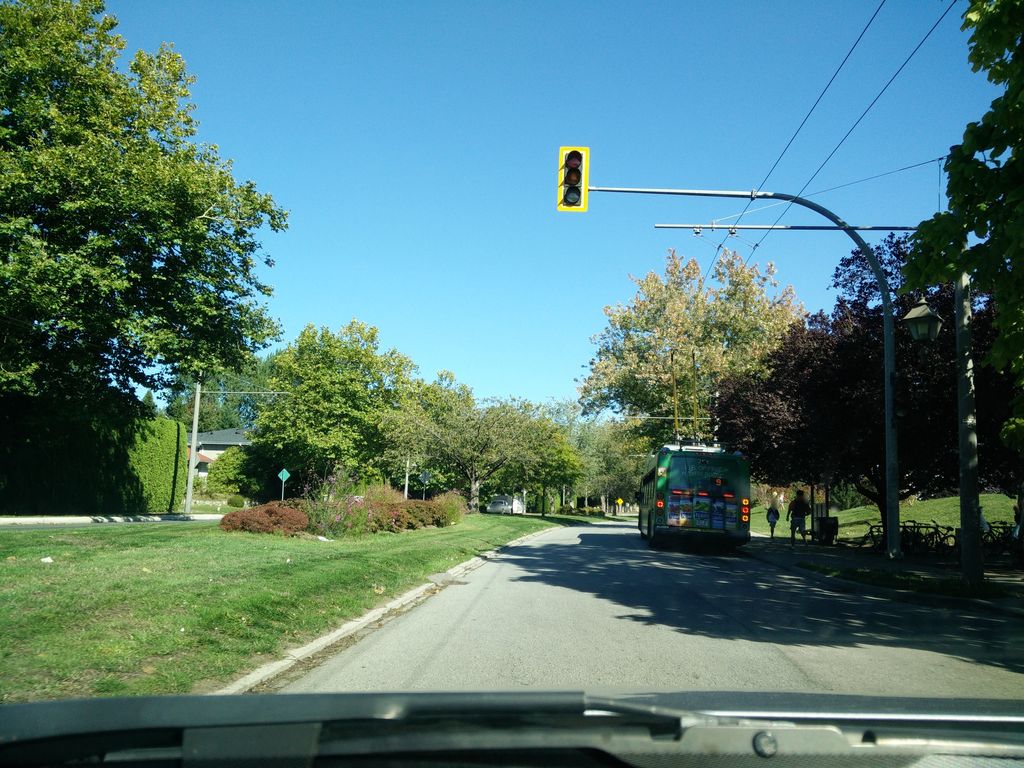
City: vancouver